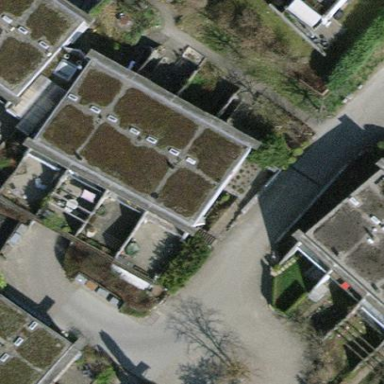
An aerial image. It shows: Terrace building.